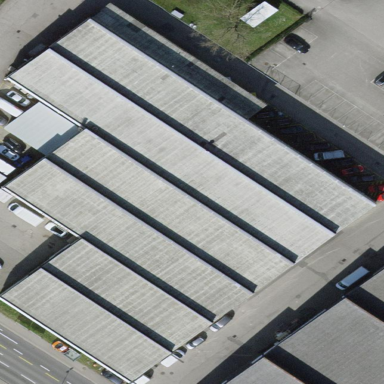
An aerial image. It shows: Industrial building.